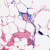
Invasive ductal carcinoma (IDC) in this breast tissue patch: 0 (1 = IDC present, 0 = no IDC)